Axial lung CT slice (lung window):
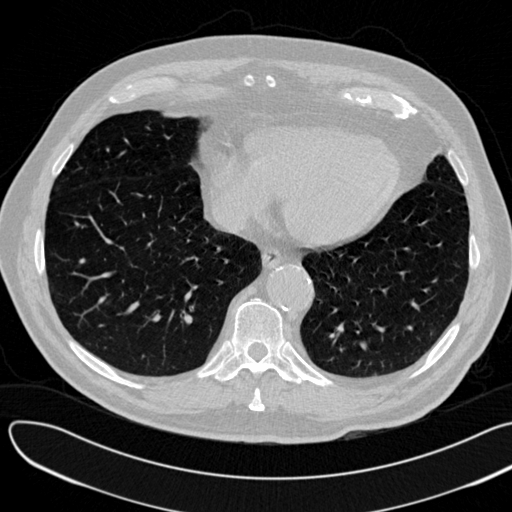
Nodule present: no